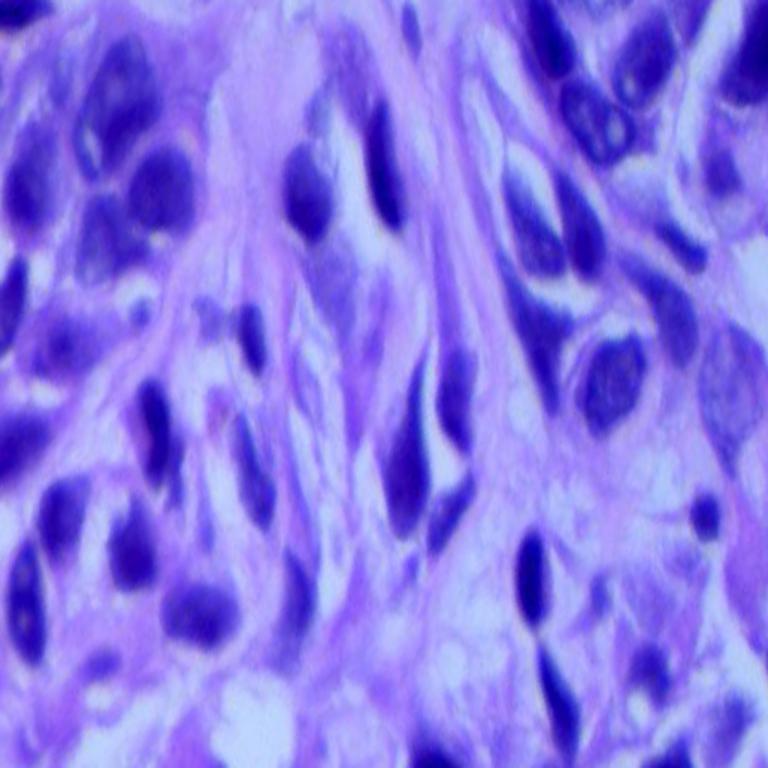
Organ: lung
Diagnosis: adenocarcinomas